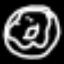
Label: donut